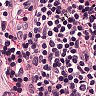
Metastatic tissue present: no